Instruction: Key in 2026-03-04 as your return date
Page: home
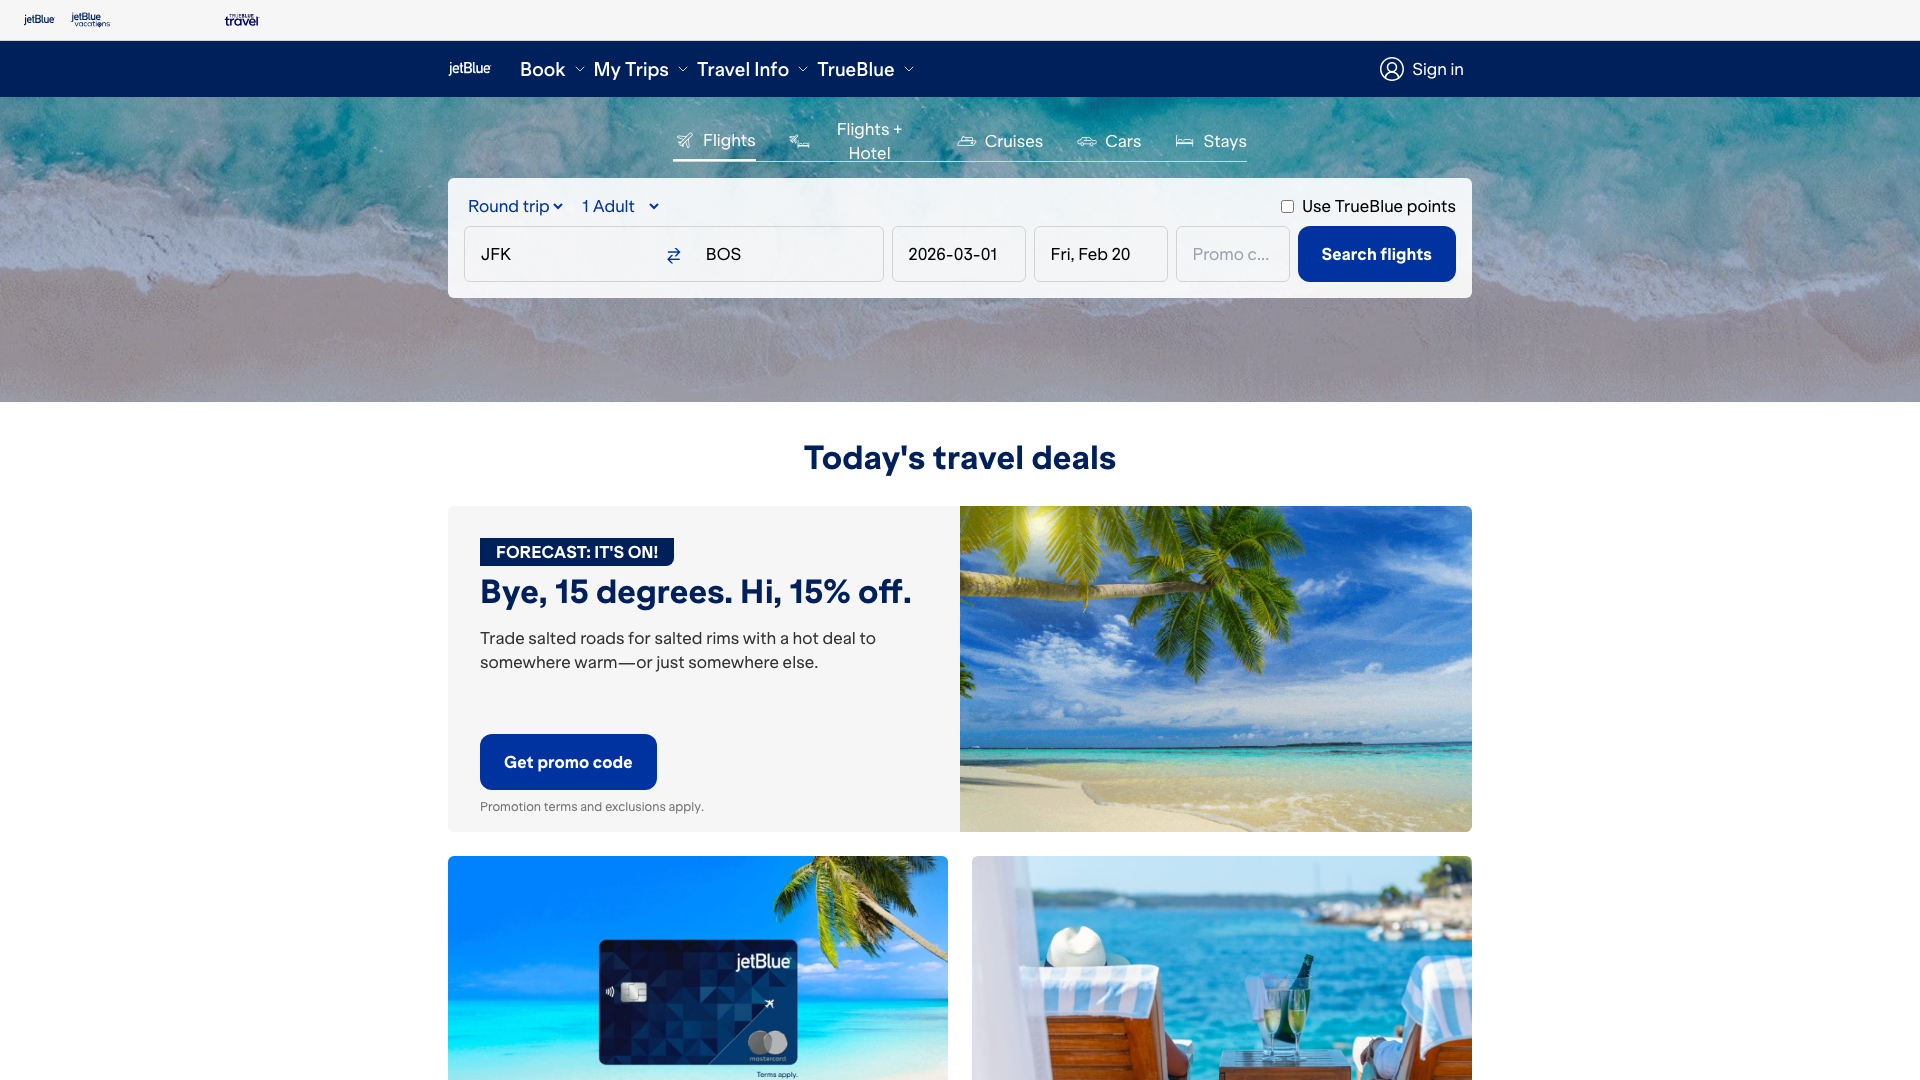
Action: type